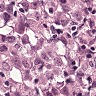
Metastatic tissue present: yes